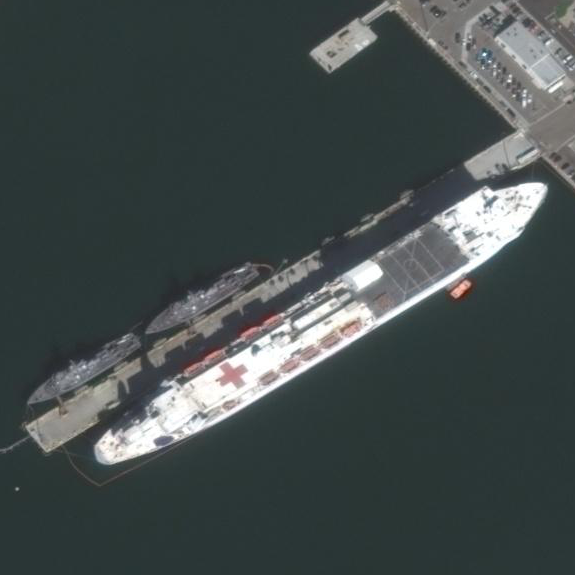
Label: Medical_ship